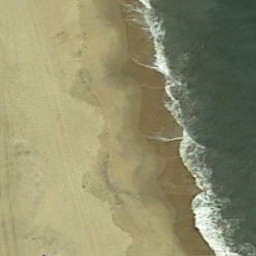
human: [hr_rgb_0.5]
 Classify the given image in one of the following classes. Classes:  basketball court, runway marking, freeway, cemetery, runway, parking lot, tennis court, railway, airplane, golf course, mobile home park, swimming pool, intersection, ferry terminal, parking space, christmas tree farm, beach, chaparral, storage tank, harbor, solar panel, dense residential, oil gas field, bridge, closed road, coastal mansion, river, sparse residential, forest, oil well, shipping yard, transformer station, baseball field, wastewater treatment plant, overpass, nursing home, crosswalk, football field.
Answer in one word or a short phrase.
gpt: beach